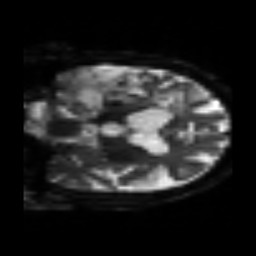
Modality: sbref
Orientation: coronal
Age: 67
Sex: male
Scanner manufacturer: siemens
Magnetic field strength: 3 T
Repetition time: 3.2 s
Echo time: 0.081 s